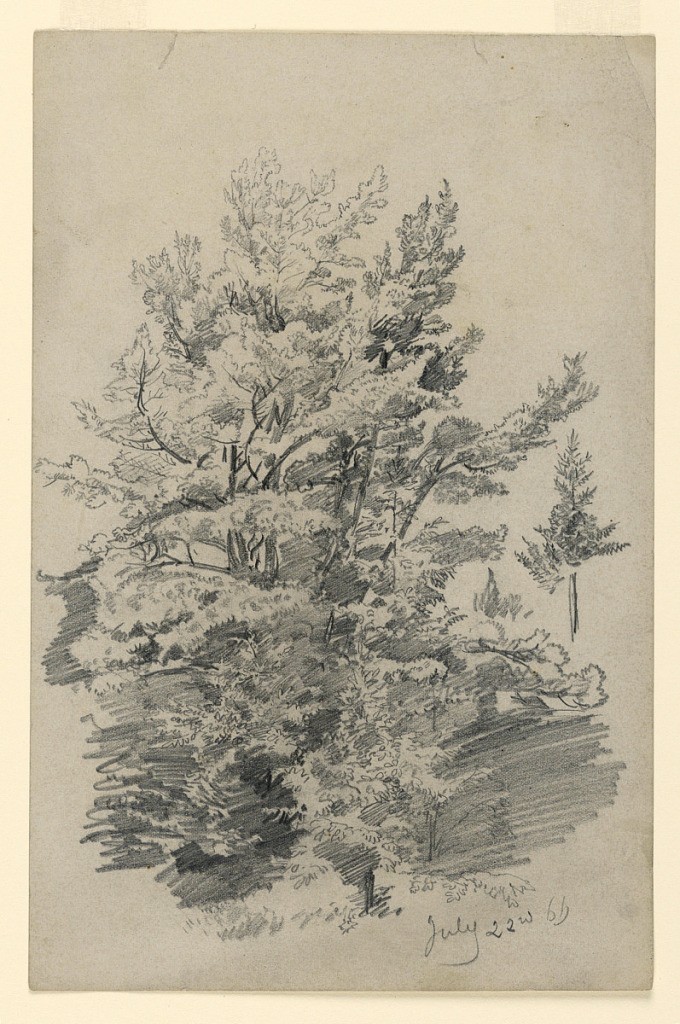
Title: Study of foliage
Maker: William Trost Richards, American, 1833–1905
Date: July 22, 1865
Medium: Graphite on paper
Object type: Drawing
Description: Sketch of a tree with foliage.